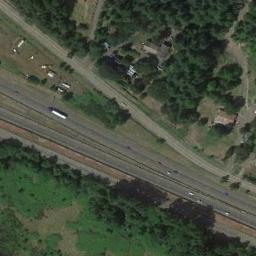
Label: freeway